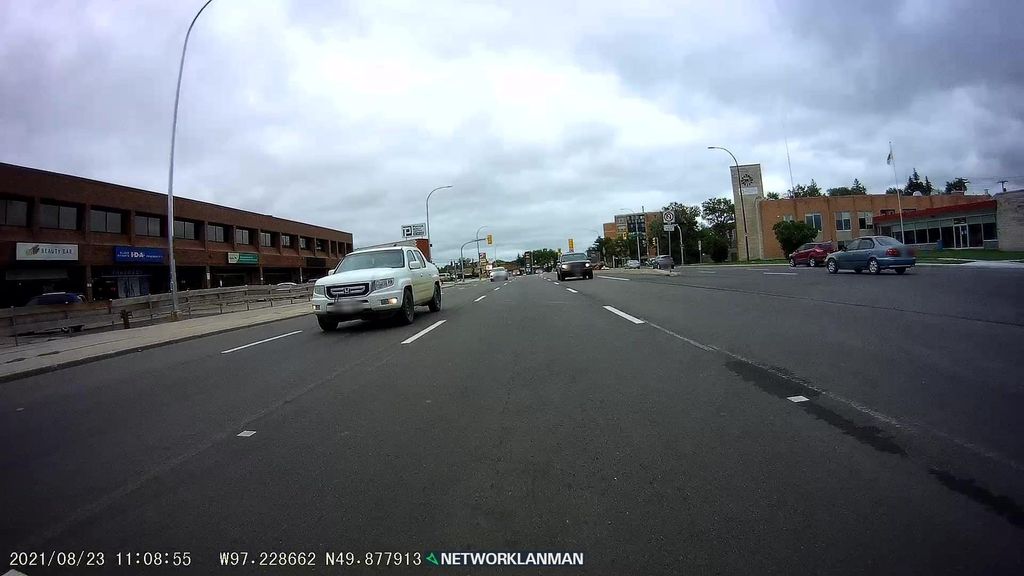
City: winnipeg